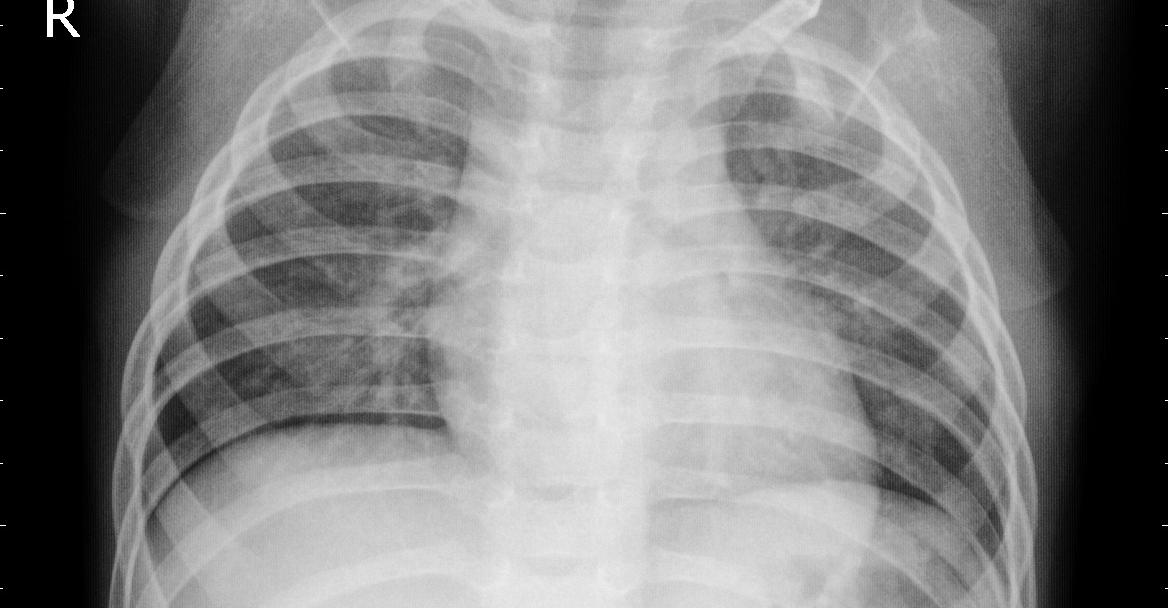
Diagnosis: PNEUMONIA